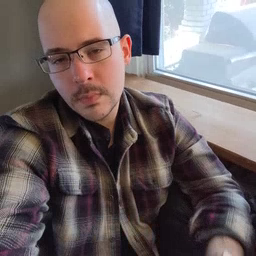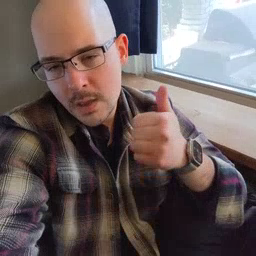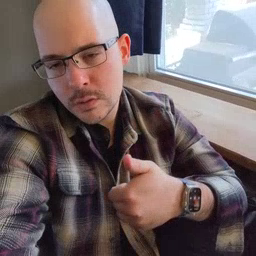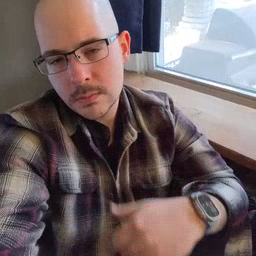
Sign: every